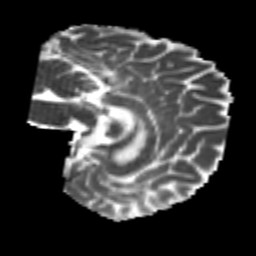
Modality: MD
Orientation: sagittal
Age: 22
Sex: male
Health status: healthy
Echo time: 0.074 s